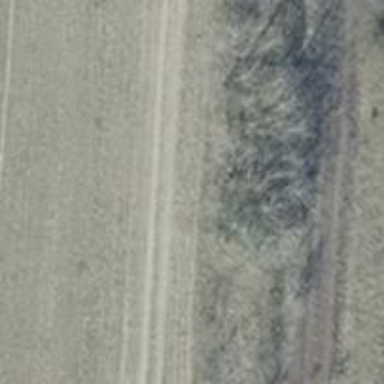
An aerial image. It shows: Row of deciduous broadleaved trees.